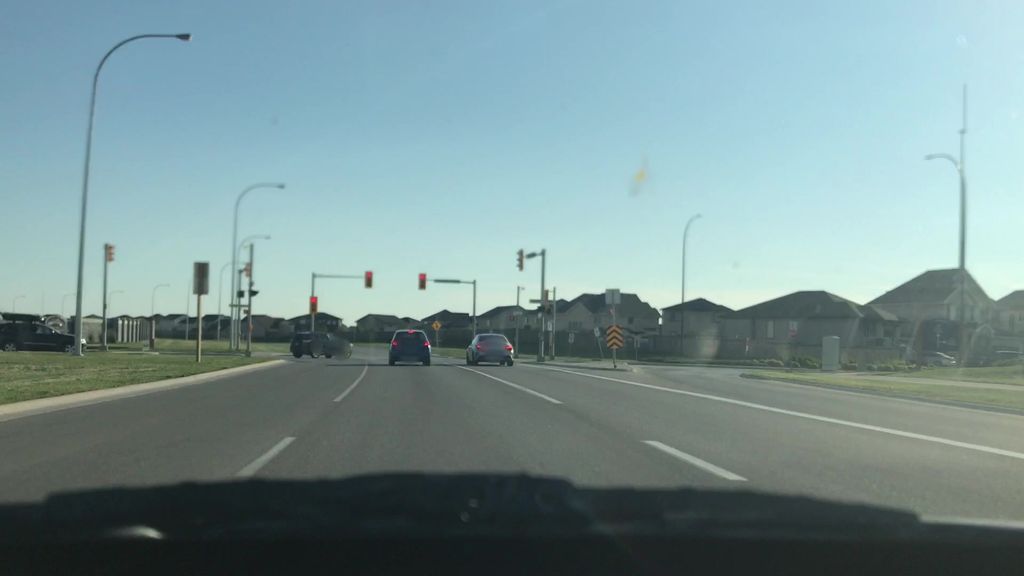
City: winnipeg